Question: I am trying to show related products based on a subcategory. in this menu when I click the parent category it shows products but on the click of subcategory product is not showing, I want to show product when I click subcategory.
Does anybody have any idea?
thanks in advance for your help :)
category table
]
product table
'''
product has id product_name ,product_image,price,cate_id
'''
please watch video for better understanding thanks
<URL>
'''
public function category()
{
return $this->hasMany('App\category','p_id');
}
'''
'''
public function procateg(Request $request){
$cate_name=$request->cate_name;
$product=DB::table('category')
->leftjoin('products','category.id','=','products.cate_id')
->where('category.cate_name','=',$cate_name)->paginate('8');
return view('front_end/products',compact('product'));
}
'''
'''
<div class="nav-panel__nav-links nav-links">
<ul class="nav-links__list">
@foreach(App\category::with('category')->where('p_id',0)->get() as $firstmenu)
<li class="nav-links__item nav-links__item--has-submenu ">
<a id="cate" class="nav-links__item-link" href="{{url('/product/'.$firstmenu-
>cate_name)}}">
<div class="nav-links__item-body">
{{$firstmenu->cate_name}}
<svg class="nav-links__item-arrow" width="9px" height="6px">
<use xlink:href="{{url('public/assets/images/sprite.svg#arrow-rounded-down-9x6')}}">
</use>
</svg>
</div>
</a>
<div class="nav-links__submenu nav-links__submenu--type--megamenu nav-links__submenu--
size--nl">
<!-- .megamenu -->
<div class="megamenu ">
<div class="megamenu__body">
<div class="row">
@foreach($firstmenu->category as $secondmenu)
<div class="col-6">
<ul class="megamenu__links megamenu__links--level--0">
<li class="megamenu__item megamenu__item--with-submenu ">
<a href="{{url('product'.'/'.$firstmenu->cate_name.'/'.$secondmenu->cate_name)}}">
{{$secondmenu->cate_name}}</a>
<ul class="megamenu__links megamenu__links--level--1">
@foreach($secondmenu->category as $thirdmenu)
<li class="megamenu__item"><a href="{{url('product'.'/'.$firstmenu-
>cate_name.'/'.$secondmenu->cate_name.'/'.$thirdmenu->cate_name)}}">
{{$thirdmenu->cate_name}}</a>
</li>
@endforeach
</ul>
</li>
</ul>
</div>
@endforeach
</div>
</div>
</div>
<!-- .megamenu / end -->
</div>
</li>
@endforeach
</ul>
</div>
'''
'''
Route::get('product','FrontController@product');
Route::get('product/{cate_name}','FrontController@procateg');
'''
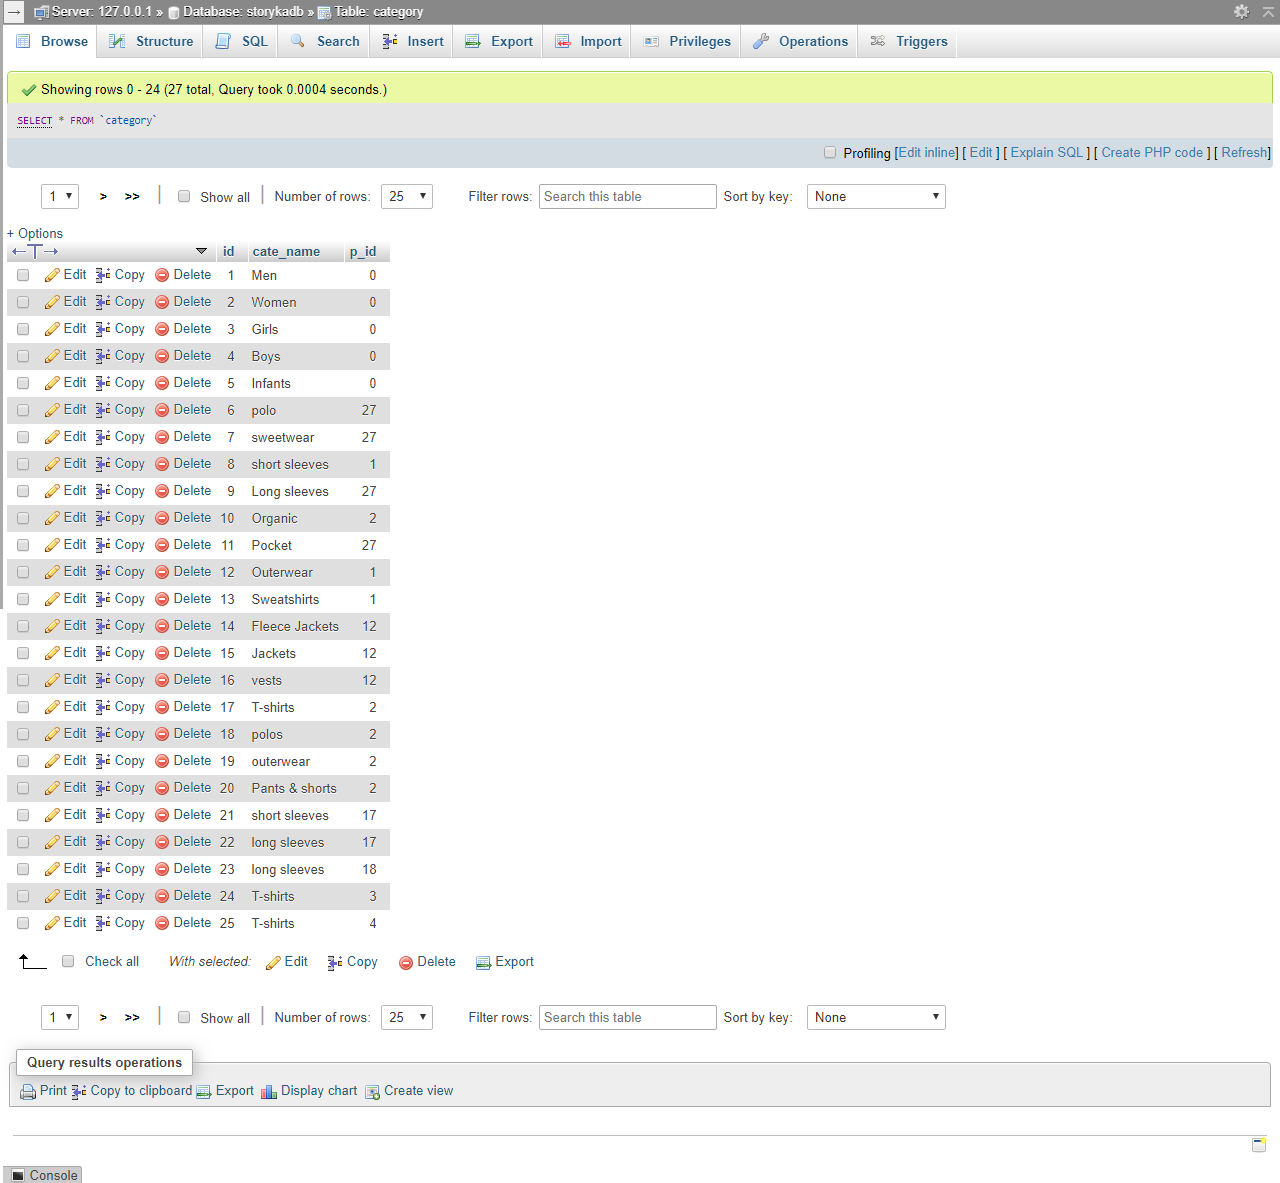
Answer: '''
public function category()
{
return $this->hasMany('App\category','p_id','id');
}
'''
'''
public function procateg(Request $request){
$cate_name=$request->cate_name;
$product = DB::table('category')
->Join('products','category.id','=','products.cate_id')
->where('category.cate_name','=',$cate_name)->get();
return view('front_end/products',compact('product'));
}
'''